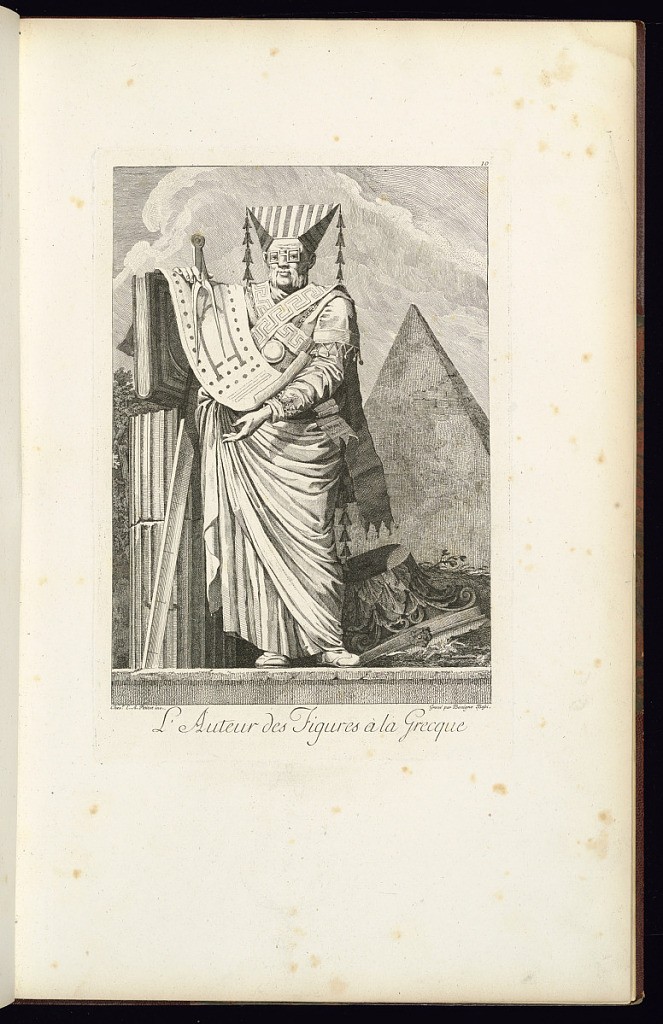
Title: L’Auteur des Figures à la Grecque
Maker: Ennemond Alexandre Petitot, French, 1727 – 1801
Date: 1771
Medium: Etching on paper
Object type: Print
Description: Print titled ‘L'Auteur des Figures à la Grecque', from a series of 10 plates featuring fanciful costumes inspired by Ancient Greek and Roman ornament and architectural motifs. A standing male figure draped in fabric, wearing a striped headdress and square eyeglasses  holds an architectural plan and a caliper over a large book on top of a broken fluted column, with a large ruler leaning against the figure and column. An upside-down capital is at his feet and he stands in a landscape with a pyramid and trees in the background to his left. The plate is titled, signed and numbered.